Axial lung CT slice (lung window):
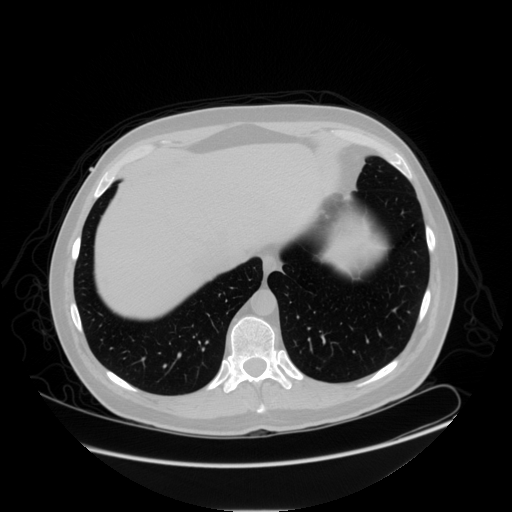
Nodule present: no